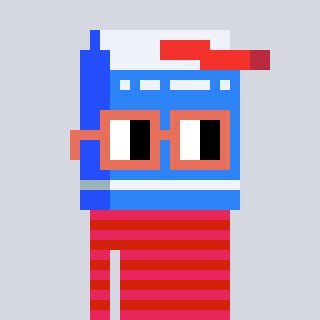
a pixel art character with square orange glasses, a milk-shaped head and a red-colored body on a cool background